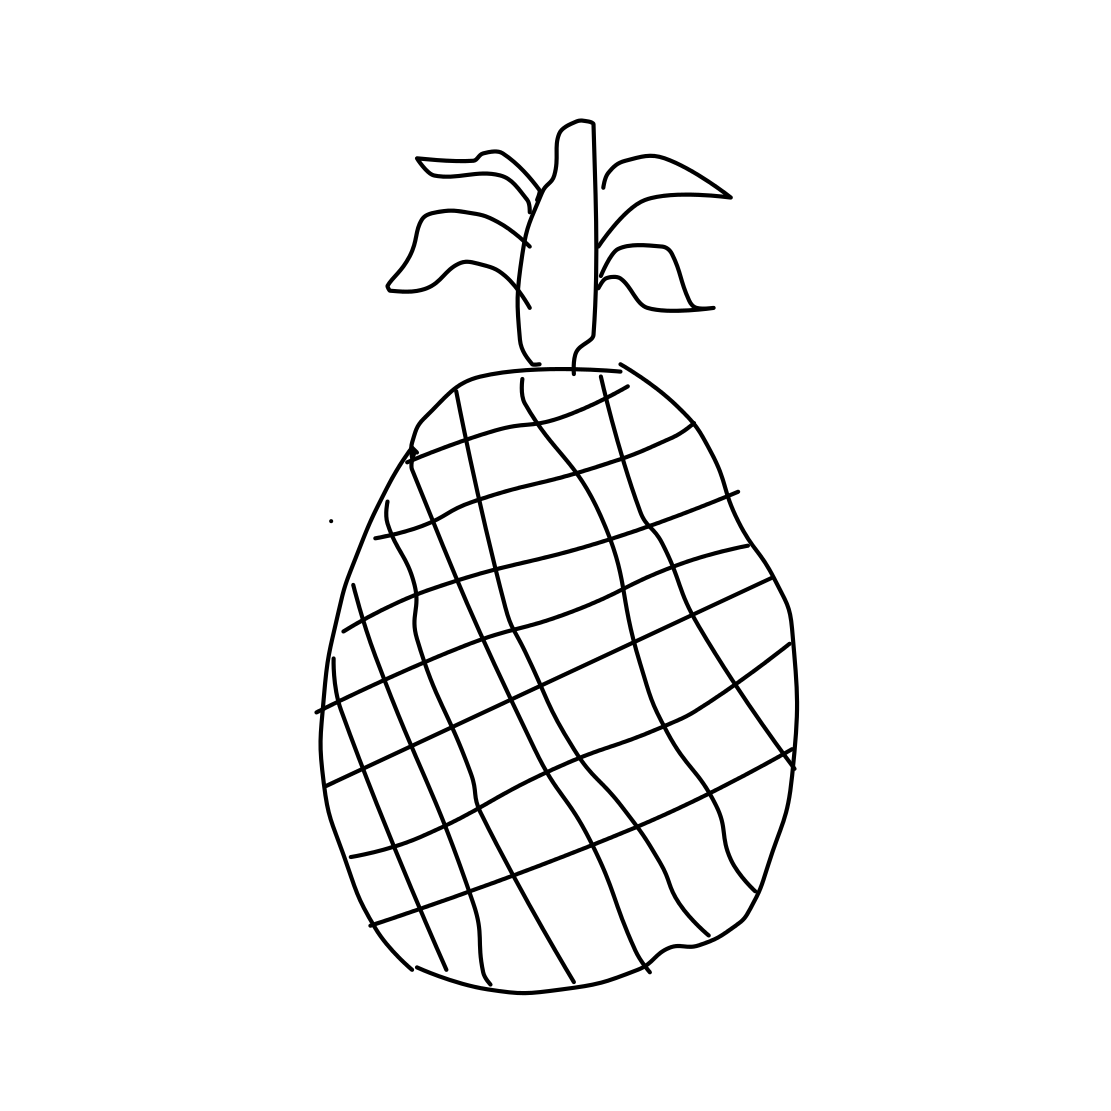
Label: pineapple